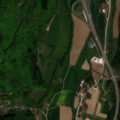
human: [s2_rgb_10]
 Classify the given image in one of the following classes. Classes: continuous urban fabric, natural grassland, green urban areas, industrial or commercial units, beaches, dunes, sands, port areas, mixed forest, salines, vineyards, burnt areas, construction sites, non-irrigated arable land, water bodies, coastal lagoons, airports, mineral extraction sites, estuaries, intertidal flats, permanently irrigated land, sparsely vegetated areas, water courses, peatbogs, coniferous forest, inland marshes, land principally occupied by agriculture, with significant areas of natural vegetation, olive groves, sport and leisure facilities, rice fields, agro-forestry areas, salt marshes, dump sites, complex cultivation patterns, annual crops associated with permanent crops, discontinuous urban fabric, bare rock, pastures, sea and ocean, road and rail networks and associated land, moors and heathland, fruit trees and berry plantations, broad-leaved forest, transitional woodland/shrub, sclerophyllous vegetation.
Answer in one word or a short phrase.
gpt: discontinuous urban fabric, non-irrigated arable land, complex cultivation patterns, broad-leaved forest, mixed forest